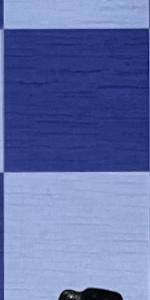
Label: Empty